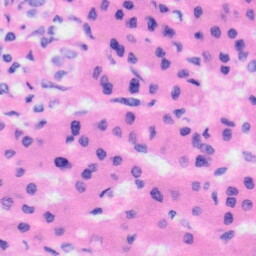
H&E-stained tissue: Liver